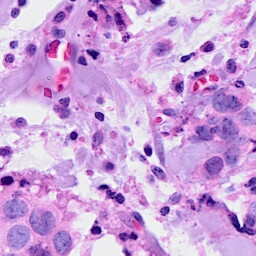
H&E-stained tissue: Breast